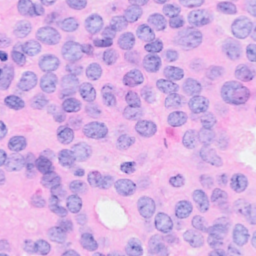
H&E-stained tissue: Breast